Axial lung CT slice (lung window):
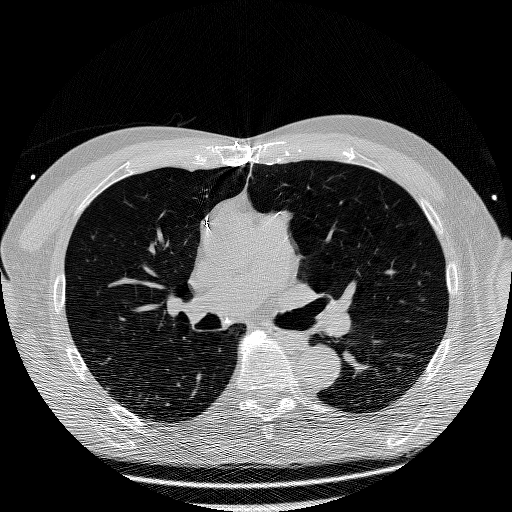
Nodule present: no